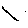
Label: line